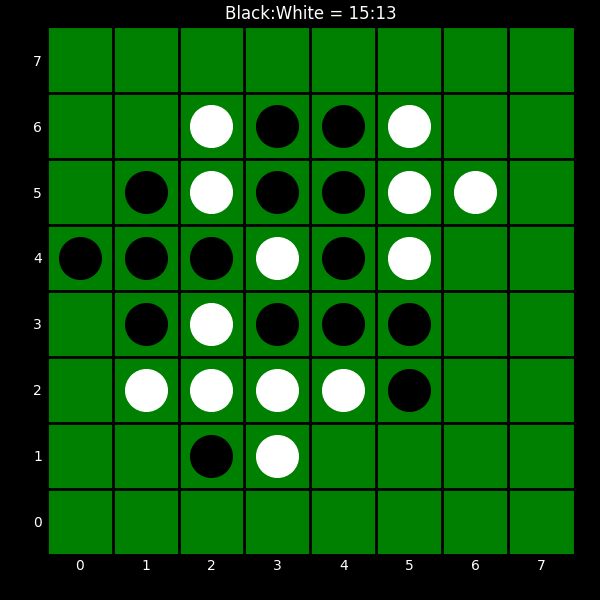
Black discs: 15
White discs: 13